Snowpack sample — Buffalo Mountain, Silverthorne, Colorado, USA (1/25/25, 10:11 AM MST)
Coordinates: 39.6222, -106.1139
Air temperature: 22 °F
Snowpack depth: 110 cm
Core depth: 30 cm
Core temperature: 42.8 °F
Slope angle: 12°, slope face: 102°
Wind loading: high
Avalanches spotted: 0
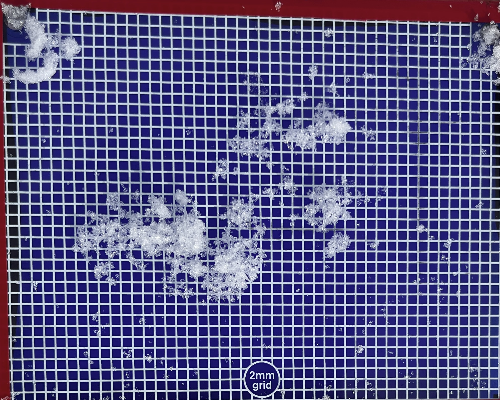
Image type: profile
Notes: No avalanches nearby, collected on the outskirts of a fire break 15 meters from the treeline, on way to Buffalo and Red Mountain